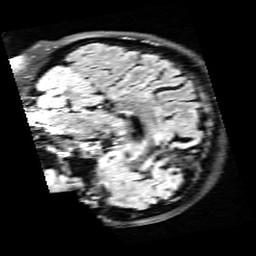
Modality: FLAIR
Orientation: sagittal
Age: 70
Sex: female
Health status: healthy
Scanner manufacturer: siemens
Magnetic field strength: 3 T
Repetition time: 9 s
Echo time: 0.088 s